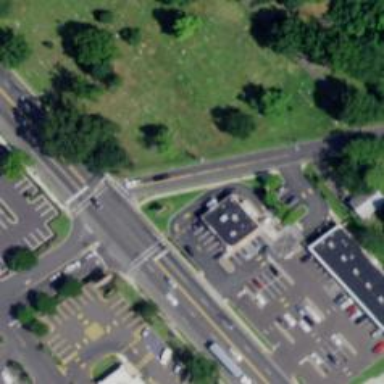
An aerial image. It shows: Bus station.